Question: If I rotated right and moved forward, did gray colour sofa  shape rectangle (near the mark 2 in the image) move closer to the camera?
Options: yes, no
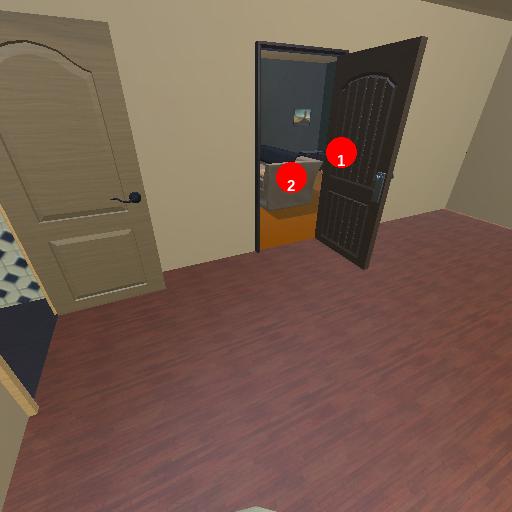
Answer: yes